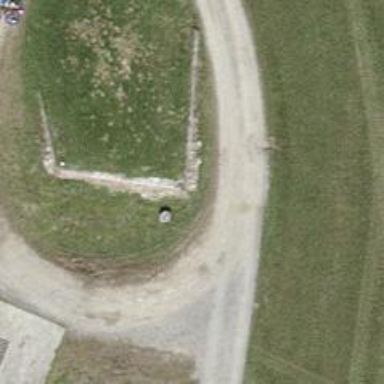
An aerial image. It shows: Dirt track with grade 3 tracktype.